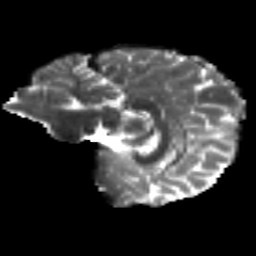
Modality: T2w
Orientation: sagittal
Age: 25
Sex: female
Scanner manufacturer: siemens
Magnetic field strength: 3 T
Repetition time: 8.8 s
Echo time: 0.085 s